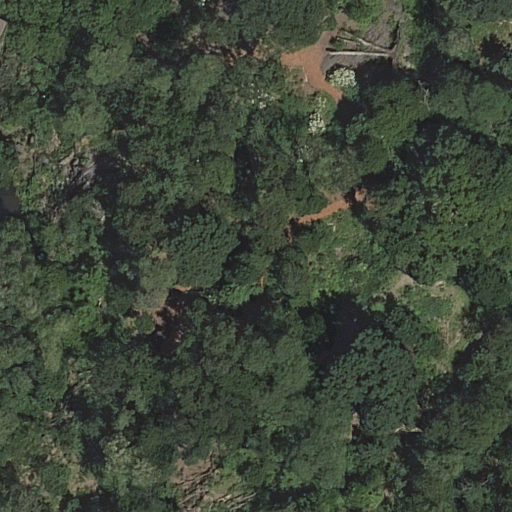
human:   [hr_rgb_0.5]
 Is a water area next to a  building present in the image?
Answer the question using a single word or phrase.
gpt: no

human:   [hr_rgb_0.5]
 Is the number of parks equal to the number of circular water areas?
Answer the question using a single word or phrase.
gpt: no

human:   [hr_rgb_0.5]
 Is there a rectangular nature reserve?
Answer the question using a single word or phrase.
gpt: yes

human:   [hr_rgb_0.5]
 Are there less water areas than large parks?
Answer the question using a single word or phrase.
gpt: no

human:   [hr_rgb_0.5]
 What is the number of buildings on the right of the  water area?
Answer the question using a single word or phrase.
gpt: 0

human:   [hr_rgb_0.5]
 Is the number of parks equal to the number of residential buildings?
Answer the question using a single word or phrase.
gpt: no

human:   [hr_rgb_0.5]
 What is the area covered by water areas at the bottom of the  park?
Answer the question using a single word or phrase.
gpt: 153m2

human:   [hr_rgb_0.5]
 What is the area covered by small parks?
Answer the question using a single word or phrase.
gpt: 0m2

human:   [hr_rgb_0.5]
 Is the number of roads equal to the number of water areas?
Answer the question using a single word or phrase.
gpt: yes

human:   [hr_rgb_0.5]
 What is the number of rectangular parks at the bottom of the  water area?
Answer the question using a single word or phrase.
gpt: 0

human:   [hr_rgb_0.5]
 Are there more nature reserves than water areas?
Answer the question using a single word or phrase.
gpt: no

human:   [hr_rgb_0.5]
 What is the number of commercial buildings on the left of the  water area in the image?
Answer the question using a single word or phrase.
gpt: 0

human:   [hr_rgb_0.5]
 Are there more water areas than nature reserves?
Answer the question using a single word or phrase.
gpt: no

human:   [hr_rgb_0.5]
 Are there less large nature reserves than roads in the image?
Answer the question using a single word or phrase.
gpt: yes

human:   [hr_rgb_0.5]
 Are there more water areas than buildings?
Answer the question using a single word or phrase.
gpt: yes

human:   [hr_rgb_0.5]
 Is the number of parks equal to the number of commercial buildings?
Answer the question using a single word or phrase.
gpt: no

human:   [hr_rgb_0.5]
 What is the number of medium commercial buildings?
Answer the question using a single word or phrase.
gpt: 0

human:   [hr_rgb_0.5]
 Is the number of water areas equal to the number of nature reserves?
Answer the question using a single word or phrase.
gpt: yes

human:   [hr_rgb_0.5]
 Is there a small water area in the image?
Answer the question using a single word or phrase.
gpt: no

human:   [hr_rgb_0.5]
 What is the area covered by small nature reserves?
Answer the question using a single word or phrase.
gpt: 0m2

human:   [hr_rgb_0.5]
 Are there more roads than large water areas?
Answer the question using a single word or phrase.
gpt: yes

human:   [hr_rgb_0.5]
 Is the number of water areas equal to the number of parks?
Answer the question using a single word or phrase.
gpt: yes

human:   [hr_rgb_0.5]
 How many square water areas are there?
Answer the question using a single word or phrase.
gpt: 0

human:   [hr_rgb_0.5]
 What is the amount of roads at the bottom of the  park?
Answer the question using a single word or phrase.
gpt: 1

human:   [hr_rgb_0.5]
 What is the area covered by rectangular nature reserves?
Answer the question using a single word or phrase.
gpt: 203m2

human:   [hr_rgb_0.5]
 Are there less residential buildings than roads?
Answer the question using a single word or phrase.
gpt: yes

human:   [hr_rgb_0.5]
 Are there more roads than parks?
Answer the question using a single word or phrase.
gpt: no

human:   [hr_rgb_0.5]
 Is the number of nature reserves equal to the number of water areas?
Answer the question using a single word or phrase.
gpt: yes

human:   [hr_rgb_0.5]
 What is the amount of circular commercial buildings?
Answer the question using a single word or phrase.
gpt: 0

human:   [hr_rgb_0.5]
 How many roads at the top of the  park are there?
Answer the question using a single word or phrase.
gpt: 0

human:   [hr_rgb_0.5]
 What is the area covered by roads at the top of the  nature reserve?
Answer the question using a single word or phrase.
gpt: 0m2

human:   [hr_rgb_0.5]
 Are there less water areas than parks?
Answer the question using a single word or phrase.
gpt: no

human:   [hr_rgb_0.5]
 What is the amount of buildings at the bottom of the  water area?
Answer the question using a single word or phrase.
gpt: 0

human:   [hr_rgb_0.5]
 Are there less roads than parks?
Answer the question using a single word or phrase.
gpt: no

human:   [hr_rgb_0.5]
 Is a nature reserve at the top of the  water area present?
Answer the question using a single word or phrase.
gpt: yes

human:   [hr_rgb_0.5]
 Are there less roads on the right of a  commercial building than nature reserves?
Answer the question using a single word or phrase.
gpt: yes